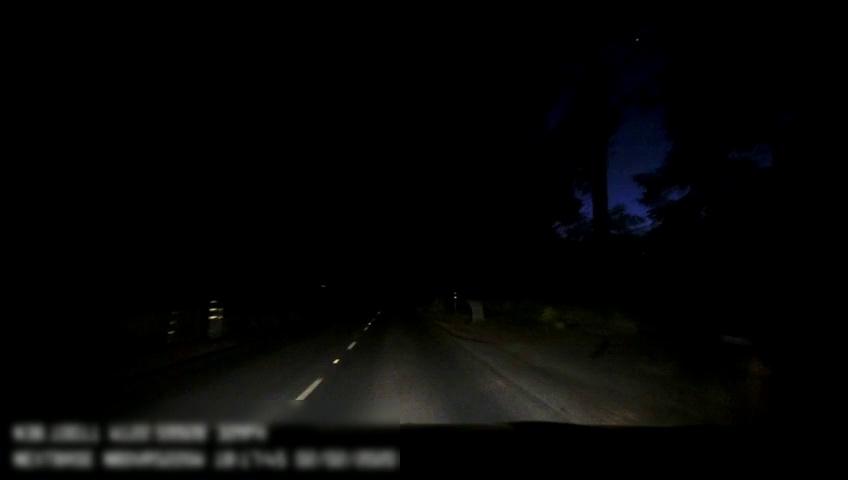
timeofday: Night
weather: Other
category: Drivable Space
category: Lanes | Opposite Lane
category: Lanes | Current Lane